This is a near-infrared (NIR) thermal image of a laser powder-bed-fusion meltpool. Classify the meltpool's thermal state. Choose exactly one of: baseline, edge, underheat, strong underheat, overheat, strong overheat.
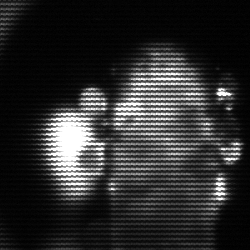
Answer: strong underheat